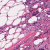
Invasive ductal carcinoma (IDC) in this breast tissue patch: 1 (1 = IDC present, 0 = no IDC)